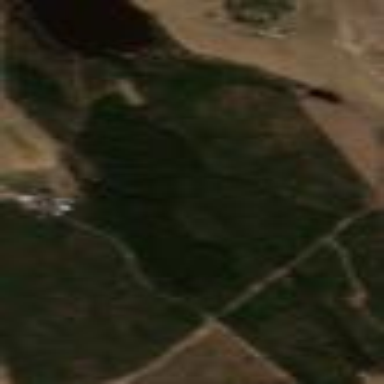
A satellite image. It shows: Forest area.